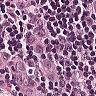
Metastatic tissue present: yes